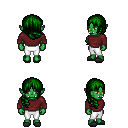
a pixel art fantasy rpg character, female body template, orc, green skin, maroon long-sleeve shirt, white pants, green right-swept hairstyle, gray slippers, four views (front, back, left, right), 2x2 character sprite sheet, small pixel art, hard edges, no anti-aliasing